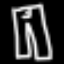
Label: pants